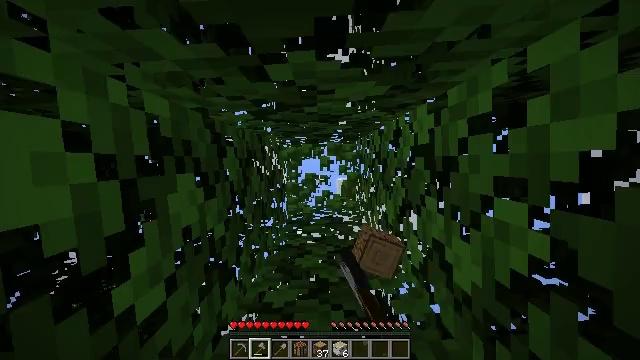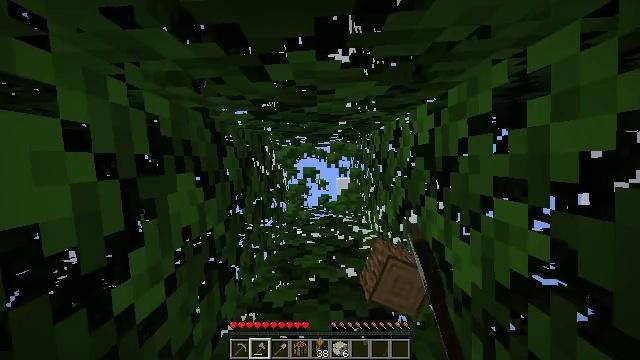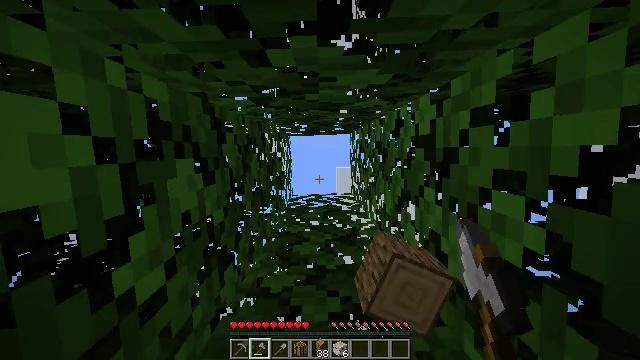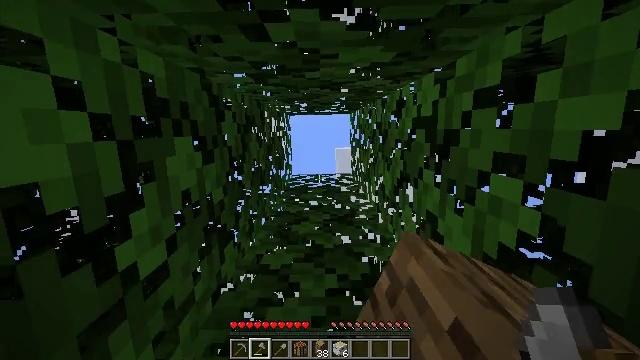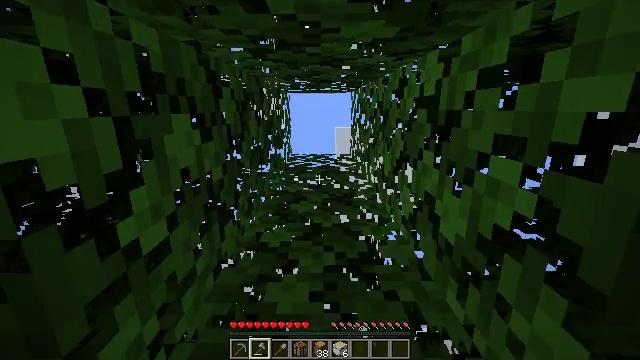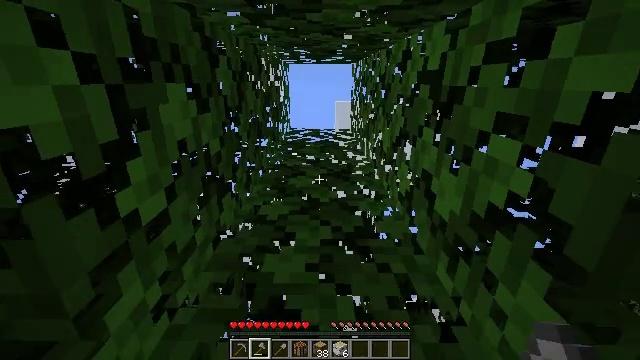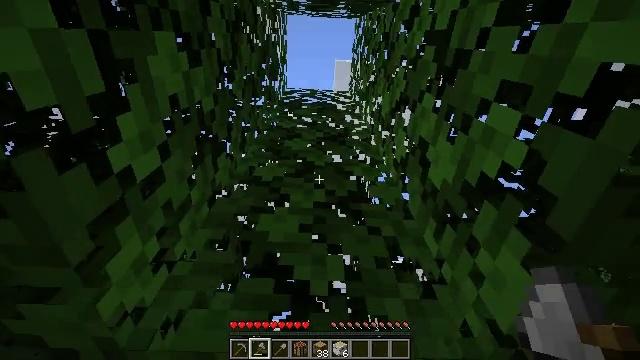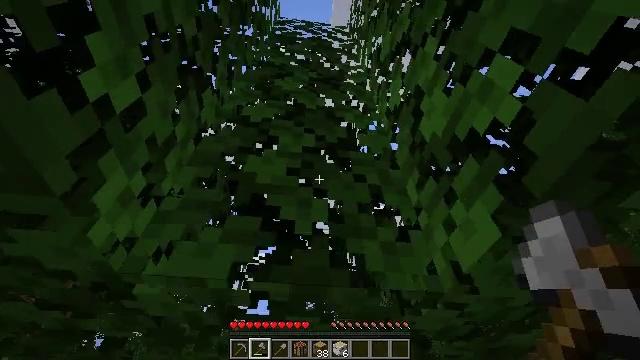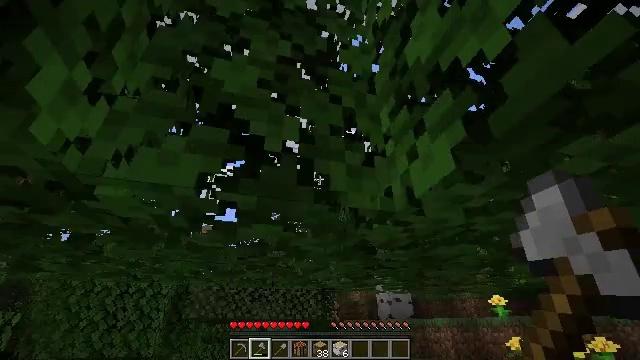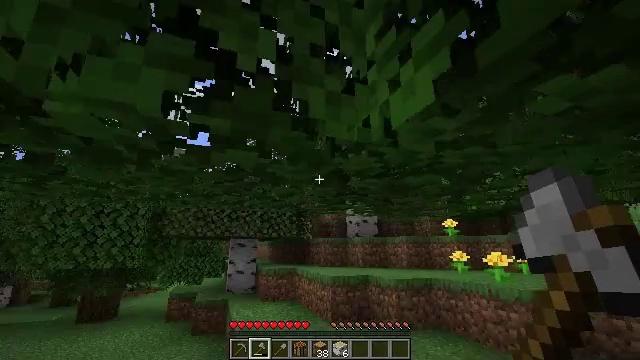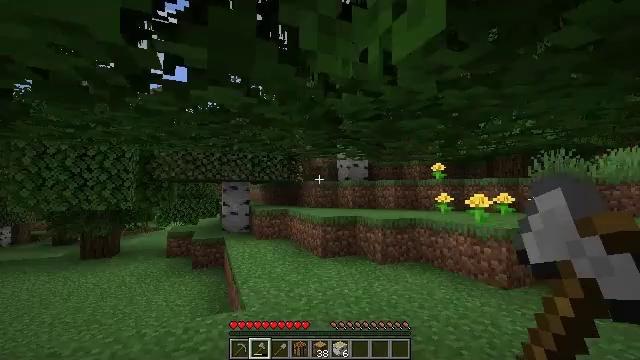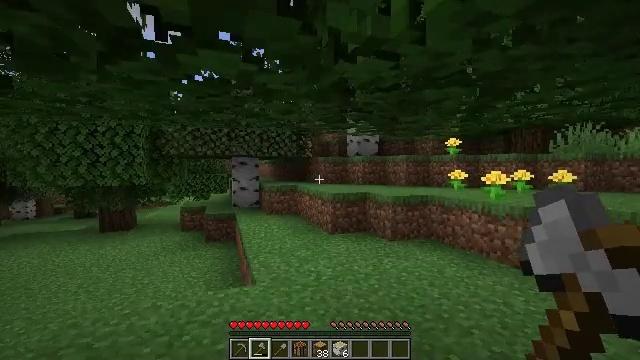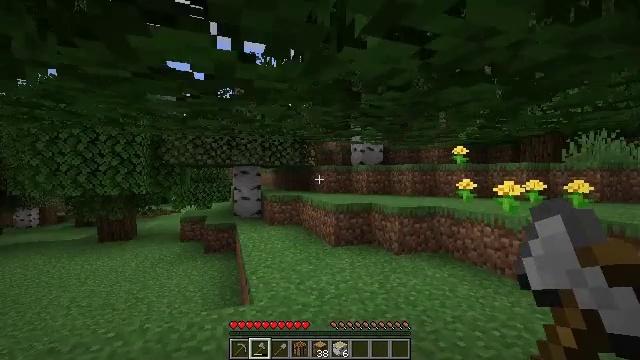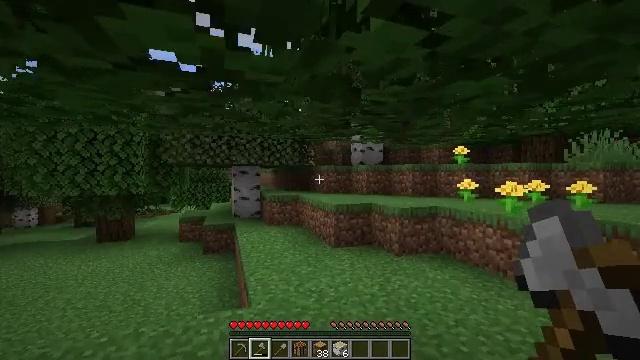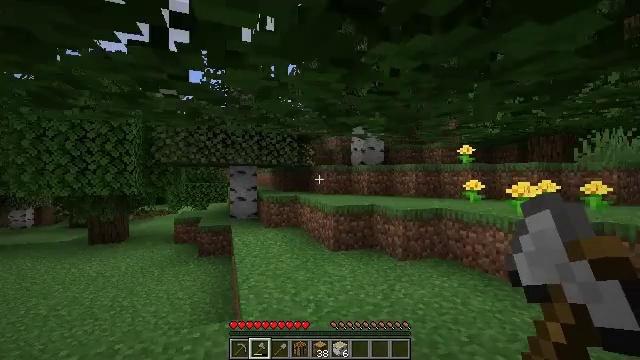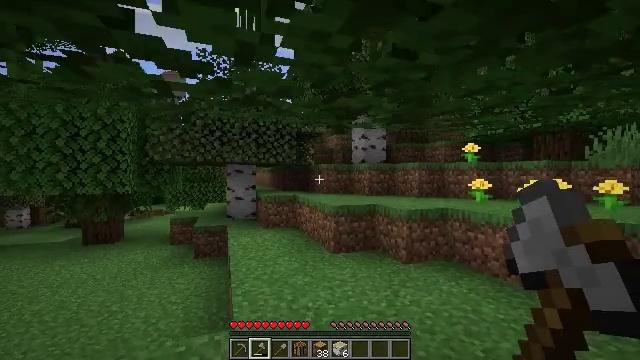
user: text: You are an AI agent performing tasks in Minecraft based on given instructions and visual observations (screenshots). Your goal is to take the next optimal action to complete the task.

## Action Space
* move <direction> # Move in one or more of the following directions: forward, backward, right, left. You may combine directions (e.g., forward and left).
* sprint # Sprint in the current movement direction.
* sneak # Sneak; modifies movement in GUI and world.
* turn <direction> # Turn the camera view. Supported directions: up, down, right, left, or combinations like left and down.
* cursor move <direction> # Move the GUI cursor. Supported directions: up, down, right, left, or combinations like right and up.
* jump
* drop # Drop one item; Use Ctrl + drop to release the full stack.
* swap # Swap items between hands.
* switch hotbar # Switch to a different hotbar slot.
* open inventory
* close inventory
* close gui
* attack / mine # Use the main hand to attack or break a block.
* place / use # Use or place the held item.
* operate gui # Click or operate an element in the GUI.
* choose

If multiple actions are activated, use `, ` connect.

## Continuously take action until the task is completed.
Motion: motion action
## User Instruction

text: Harvest the peony for decoration.
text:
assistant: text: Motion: no_op
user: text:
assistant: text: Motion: turn right and down
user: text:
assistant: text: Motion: turn down
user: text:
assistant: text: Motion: turn down
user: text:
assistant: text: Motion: turn right and down
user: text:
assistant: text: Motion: turn right and down
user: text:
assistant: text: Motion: turn right and down
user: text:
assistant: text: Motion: turn right and down
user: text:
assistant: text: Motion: turn right and down
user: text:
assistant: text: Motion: move forward, turn right and down
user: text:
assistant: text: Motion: move forward, turn left and down
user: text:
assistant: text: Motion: move forward, turn up
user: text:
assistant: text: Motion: move forward
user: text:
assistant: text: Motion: move forward
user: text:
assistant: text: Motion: move forward
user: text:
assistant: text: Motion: move forward
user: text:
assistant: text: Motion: move forward
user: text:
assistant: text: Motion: move forward
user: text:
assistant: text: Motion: move forward, turn down
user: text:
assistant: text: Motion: move forward
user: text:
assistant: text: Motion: move forward
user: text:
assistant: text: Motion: move forward
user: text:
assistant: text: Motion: move forward
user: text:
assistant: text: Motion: move forward
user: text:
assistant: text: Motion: move forward
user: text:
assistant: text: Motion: move forward
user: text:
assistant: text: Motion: move forward, turn right and down
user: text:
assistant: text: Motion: move forward, turn right and down
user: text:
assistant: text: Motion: move forward, turn right and down
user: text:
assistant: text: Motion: move forward, turn right and down